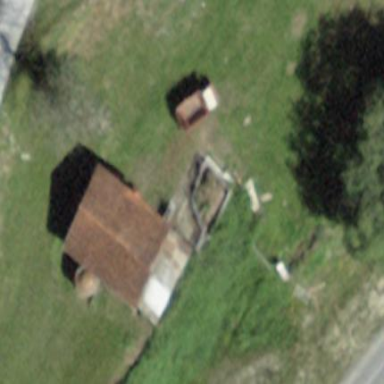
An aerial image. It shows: Shed building.